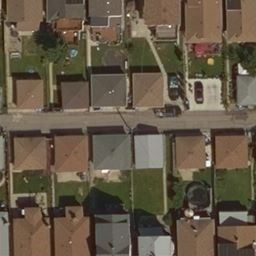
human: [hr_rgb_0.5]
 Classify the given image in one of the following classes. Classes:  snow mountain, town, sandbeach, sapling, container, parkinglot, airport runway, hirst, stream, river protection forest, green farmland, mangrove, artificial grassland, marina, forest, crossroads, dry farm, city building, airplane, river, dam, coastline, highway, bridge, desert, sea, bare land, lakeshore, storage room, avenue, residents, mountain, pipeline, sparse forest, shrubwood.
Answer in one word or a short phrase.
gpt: residents